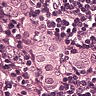
Metastatic tissue present: yes